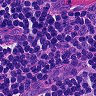
Metastatic tissue present: no